Field crop: maize
Growth stage: 2
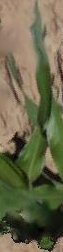
Species: maize